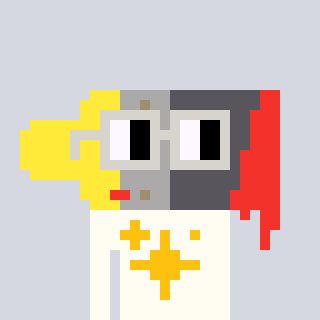
a pixel art character with square light gray glasses, a paintbrush-shaped head and a grayscale-colored body on a cool background